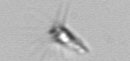
Label: Calciopappus